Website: ulta-beauty
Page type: cart
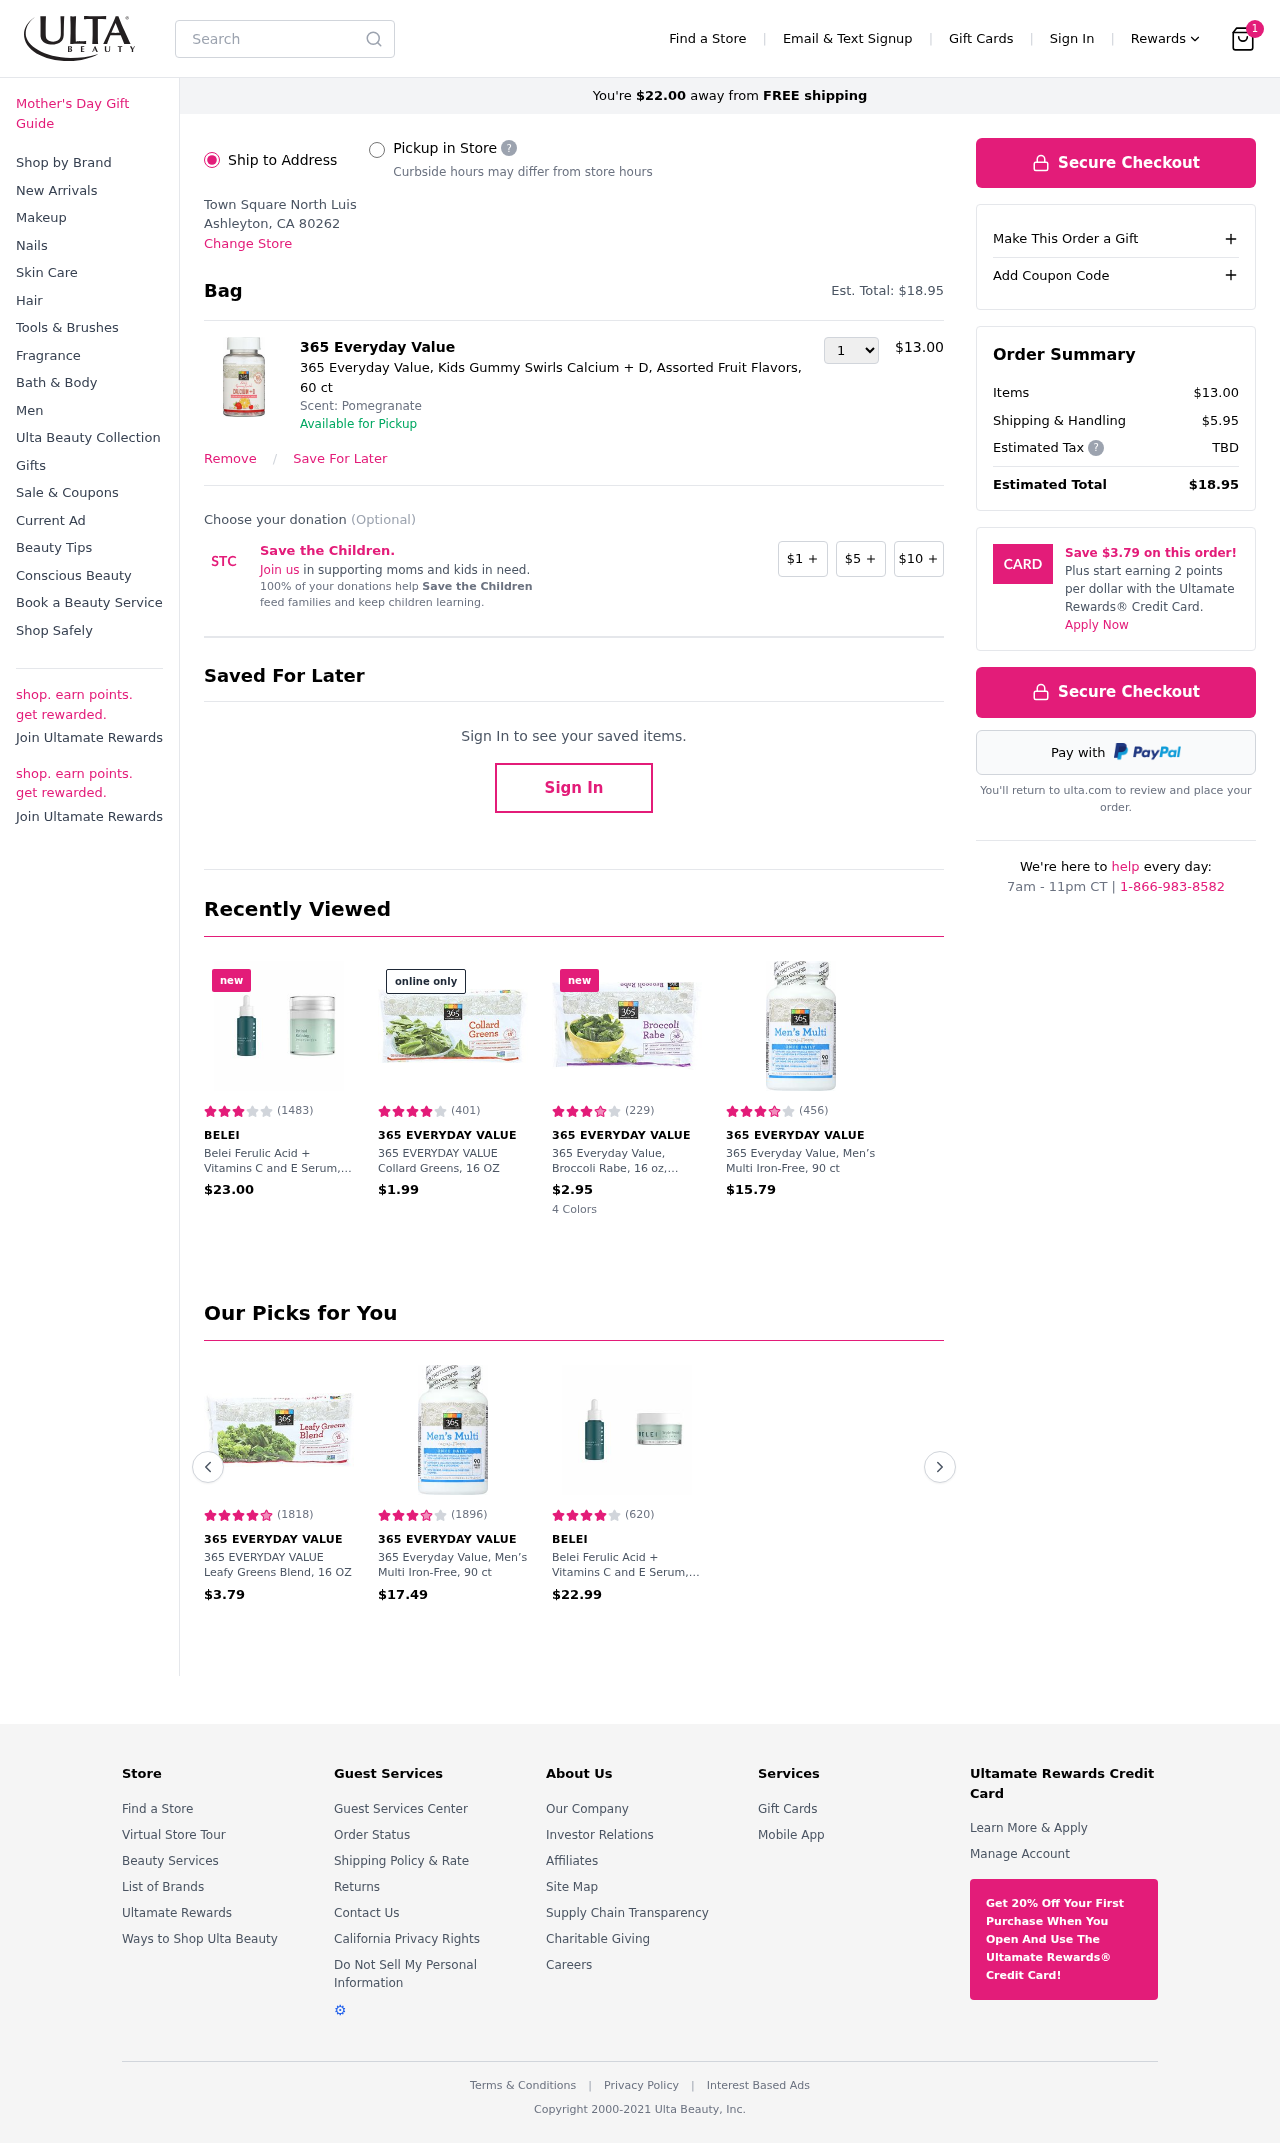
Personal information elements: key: PII_LOCATION1_CITY_STATE_ZIP
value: Ashleyton, CA 80262
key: PII_LOCATION1_NAME
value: Town Square North Luis
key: PII_CITY
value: North Luis
Product elements: key: PRODUCT1_BRAND
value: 365 Everyday Value
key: PRODUCT1_NAME
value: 365 Everyday Value, Kids Gummy Swirls Calcium + D, Assorted Fruit Flavors, 60 ct
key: PRODUCT1_PRICE
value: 13
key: PRODUCT1_QUANTITY
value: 1
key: PRODUCT2_BRAND
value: Belei
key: PRODUCT2_NAME
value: Belei Ferulic Acid + Vitamins C and E Serum, Fragrance Free, Paraben Free, 1 Fluid Ounce (30 mL) & R
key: PRODUCT2_NUM_RATINGS
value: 1483
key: PRODUCT2_PRICE
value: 23
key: PRODUCT2_RATING
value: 3.1
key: PRODUCT3_BRAND
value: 365 Everyday Value
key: PRODUCT3_NAME
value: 365 EVERYDAY VALUE Collard Greens, 16 OZ
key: PRODUCT3_NUM_RATINGS
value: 401
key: PRODUCT3_PRICE
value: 1.99
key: PRODUCT3_RATING
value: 4.4
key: PRODUCT4_BRAND
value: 365 Everyday Value
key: PRODUCT4_NAME
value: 365 Everyday Value, Broccoli Rabe, 16 oz, (Frozen)
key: PRODUCT4_NUM_RATINGS
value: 229
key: PRODUCT4_PRICE
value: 2.95
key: PRODUCT4_RATING
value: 3.5
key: PRODUCT5_BRAND
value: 365 Everyday Value
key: PRODUCT5_NAME
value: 365 Everyday Value, Men’s Multi Iron-Free, 90 ct
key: PRODUCT5_NUM_RATINGS
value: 456
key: PRODUCT5_PRICE
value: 15.79
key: PRODUCT5_RATING
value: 3.8
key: PRODUCT6_BRAND
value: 365 Everyday Value
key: PRODUCT6_NAME
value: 365 EVERYDAY VALUE Leafy Greens Blend, 16 OZ
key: PRODUCT6_NUM_RATINGS
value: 1818
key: PRODUCT6_PRICE
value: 3.79
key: PRODUCT6_RATING
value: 4.5
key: PRODUCT7_BRAND
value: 365 Everyday Value
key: PRODUCT7_NAME
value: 365 Everyday Value, Men’s Multi Iron-Free, 90 ct
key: PRODUCT7_NUM_RATINGS
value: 1896
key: PRODUCT7_PRICE
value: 17.49
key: PRODUCT7_RATING
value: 3.5
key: PRODUCT8_BRAND
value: Belei
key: PRODUCT8_NAME
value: Belei Ferulic Acid + Vitamins C and E Serum, Fragrance Free, Paraben Free, 1 Fluid Ounce (30 mL) & T
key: PRODUCT8_NUM_RATINGS
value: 620
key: PRODUCT8_PRICE
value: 22.99
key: PRODUCT8_RATING
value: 4.1
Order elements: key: ORDER_NUM_ITEMS
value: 1
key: ORDER_FREE_SHIPPING_REMAINING
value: $22.00
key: ORDER_TOTAL
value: $18.95
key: ORDER_TOTAL
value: Est. Total: $18.95
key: ORDER_SUBTOTAL
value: $13.00
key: ORDER_SHIPPING_COST
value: $5.95
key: ORDER_TAX
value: TBD
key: ORDER_CARD_SAVINGS
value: $3.79
Search elements: key: HEADER_SEARCH
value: Search